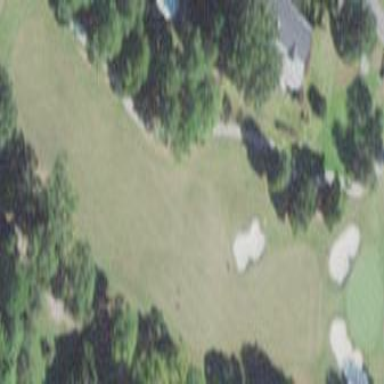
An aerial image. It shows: Golf fairway surrounded by grass.